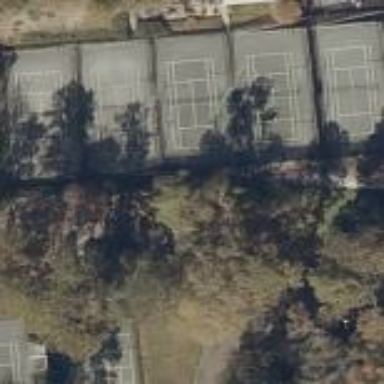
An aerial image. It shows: Tennis court on the leisure land pitch.